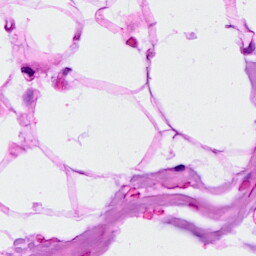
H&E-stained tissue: Breast